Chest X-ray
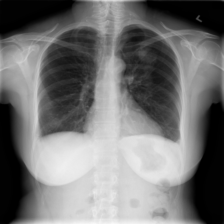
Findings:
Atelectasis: negative
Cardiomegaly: negative
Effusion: negative
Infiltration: negative
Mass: negative
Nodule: negative
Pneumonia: negative
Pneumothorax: positive
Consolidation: negative
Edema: negative
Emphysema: negative
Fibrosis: negative
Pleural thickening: negative
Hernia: negative